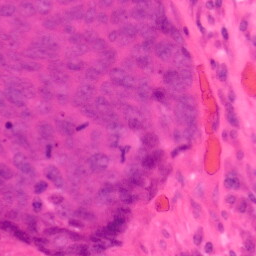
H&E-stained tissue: Colon